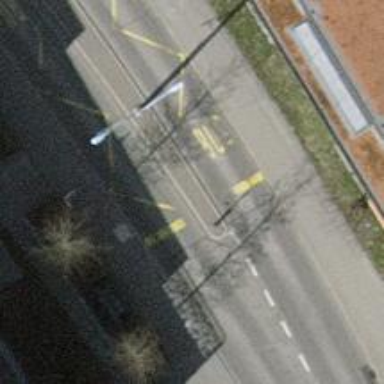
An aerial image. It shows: Trolleybus stop position for public transport.